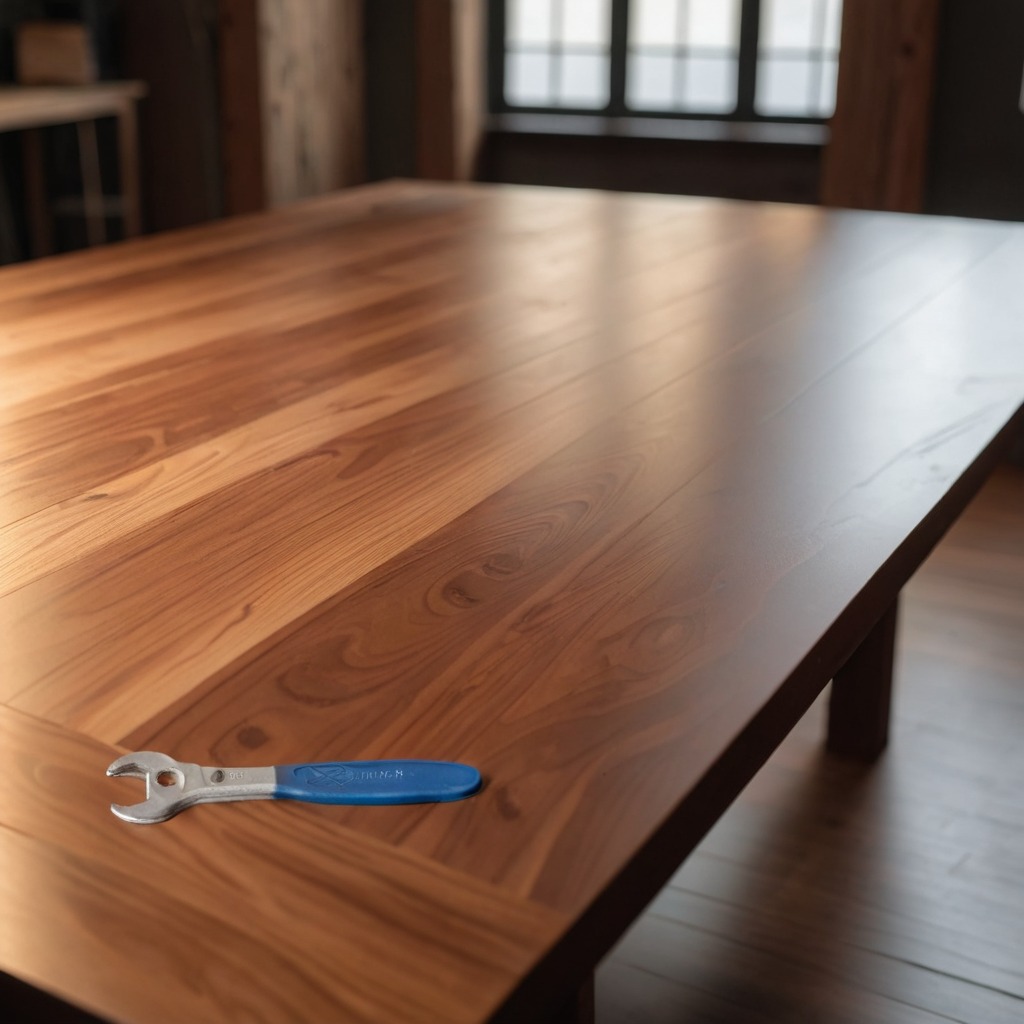
A wrench is lying on a wooden table in a carpentry studio.